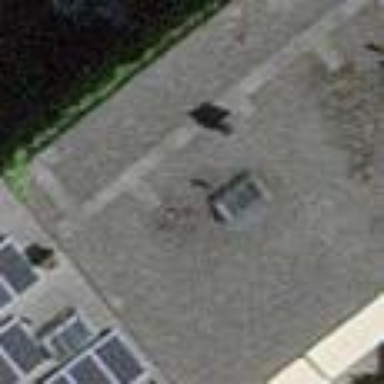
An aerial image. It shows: Terrace building.